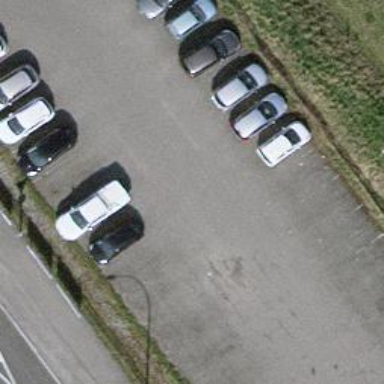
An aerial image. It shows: Parking area designed for park and ride services.